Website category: movie
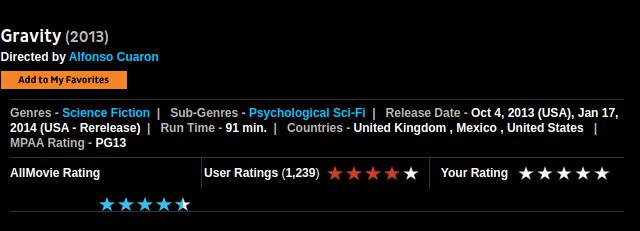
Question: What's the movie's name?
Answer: Gravity

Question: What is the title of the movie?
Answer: Gravity

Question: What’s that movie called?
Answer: Gravity

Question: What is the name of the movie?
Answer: Gravity

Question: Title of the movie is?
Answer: Gravity

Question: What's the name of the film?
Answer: Gravity

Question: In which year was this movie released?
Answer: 2013

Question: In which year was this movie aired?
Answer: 2013

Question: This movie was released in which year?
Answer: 2013

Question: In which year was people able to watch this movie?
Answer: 2013

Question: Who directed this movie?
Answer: Alfonso Cuaron

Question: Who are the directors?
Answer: Alfonso Cuaron

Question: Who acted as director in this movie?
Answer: Alfonso Cuaron

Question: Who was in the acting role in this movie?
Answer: Alfonso Cuaron

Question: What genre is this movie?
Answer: Science Fiction

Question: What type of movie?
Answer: Science Fiction

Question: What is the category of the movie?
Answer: Science Fiction

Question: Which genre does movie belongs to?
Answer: Science Fiction

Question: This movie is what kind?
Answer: Science Fiction

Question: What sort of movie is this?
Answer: Science Fiction

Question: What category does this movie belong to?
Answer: Science Fiction

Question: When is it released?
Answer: Oct 4, 2013 (USA), Jan 17, 2014 (USA - Rerelease)

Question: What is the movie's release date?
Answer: Oct 4, 2013 (USA), Jan 17, 2014 (USA - Rerelease)

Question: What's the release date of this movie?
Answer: Oct 4, 2013 (USA), Jan 17, 2014 (USA - Rerelease)

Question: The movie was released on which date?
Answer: Oct 4, 2013 (USA), Jan 17, 2014 (USA - Rerelease)

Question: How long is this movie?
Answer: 91 min.

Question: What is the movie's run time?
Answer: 91 min.

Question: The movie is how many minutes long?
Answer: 91 min.

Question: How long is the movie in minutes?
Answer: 91 min.

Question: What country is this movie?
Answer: United Kingdom , Mexico , United States

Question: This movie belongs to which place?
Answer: United Kingdom , Mexico , United States

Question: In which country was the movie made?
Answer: United Kingdom , Mexico , United States

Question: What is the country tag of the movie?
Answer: United Kingdom , Mexico , United States

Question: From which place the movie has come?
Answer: United Kingdom , Mexico , United States